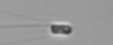
Label: Chaetoceros_subtilis